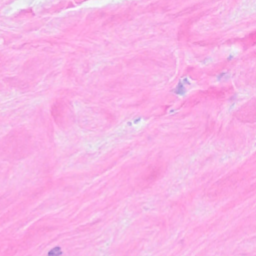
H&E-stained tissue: Breast